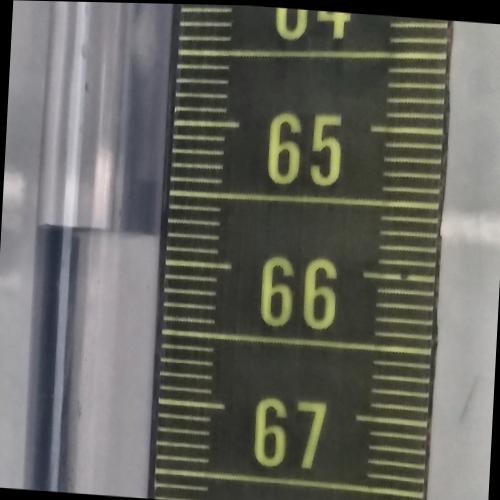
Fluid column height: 65.8 cm